Interaction volume radius: 10 \u00c5
Interaction volume height: 35 \u00c5
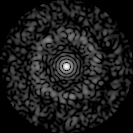
Disorder parameter: 0.8411